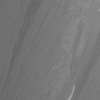
Atmospheric dust classification: not_dusty